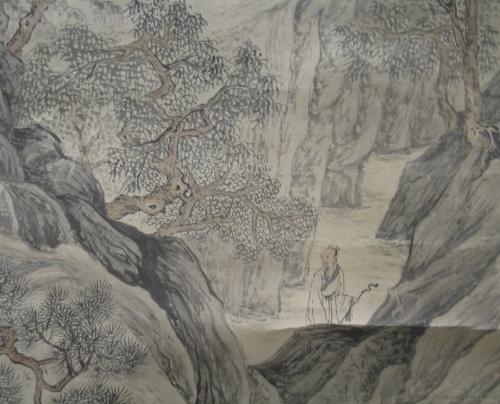
Artist: Unidentified artist|Tang Yin
Artist bio: |Chinese, 1470–1524
Date: ca. 1525
Object type: Hanging scroll
Classification: Paintings
Medium: Hanging scroll; ink and color on paper
Culture: China
Period: Ming (1368–1644) or Qing dynasty (1644–1911)
Dimensions: Image: 89 x 40 1/4 in. (226.1 x 102.2 cm)
Overall with mounting: 137 3/4 x 44 in. (349.9 x 111.8 cm)
Overall with knobs: 137 3/4 x 48 5/8 in. (349.9 x 123.5 cm)
Department: Asian Art
Credit line: John Stewart Kennedy Fund, 1913
Accession year: 1913
Repository: Metropolitan Museum of Art, New York, NY
Tags: Men|Trees|Landscapes